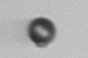
Label: bead